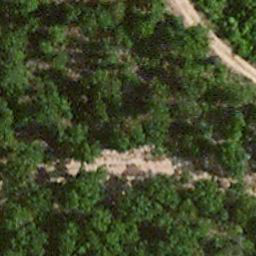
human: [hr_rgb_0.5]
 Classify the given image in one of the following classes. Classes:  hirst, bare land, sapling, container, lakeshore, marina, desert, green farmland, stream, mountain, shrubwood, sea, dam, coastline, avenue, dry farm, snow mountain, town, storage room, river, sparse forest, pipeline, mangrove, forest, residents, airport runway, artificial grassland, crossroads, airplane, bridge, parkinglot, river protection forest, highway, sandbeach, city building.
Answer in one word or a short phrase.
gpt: avenue